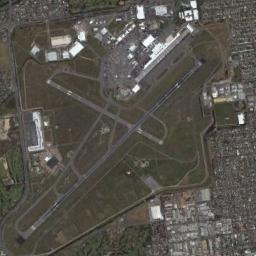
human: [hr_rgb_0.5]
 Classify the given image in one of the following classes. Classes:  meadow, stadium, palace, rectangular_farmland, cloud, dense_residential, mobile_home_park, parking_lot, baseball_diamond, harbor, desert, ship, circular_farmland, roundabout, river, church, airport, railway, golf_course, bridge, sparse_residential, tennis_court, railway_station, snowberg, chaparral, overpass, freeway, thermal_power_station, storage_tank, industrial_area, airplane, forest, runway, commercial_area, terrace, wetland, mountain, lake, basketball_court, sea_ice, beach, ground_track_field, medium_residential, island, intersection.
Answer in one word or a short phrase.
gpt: airport